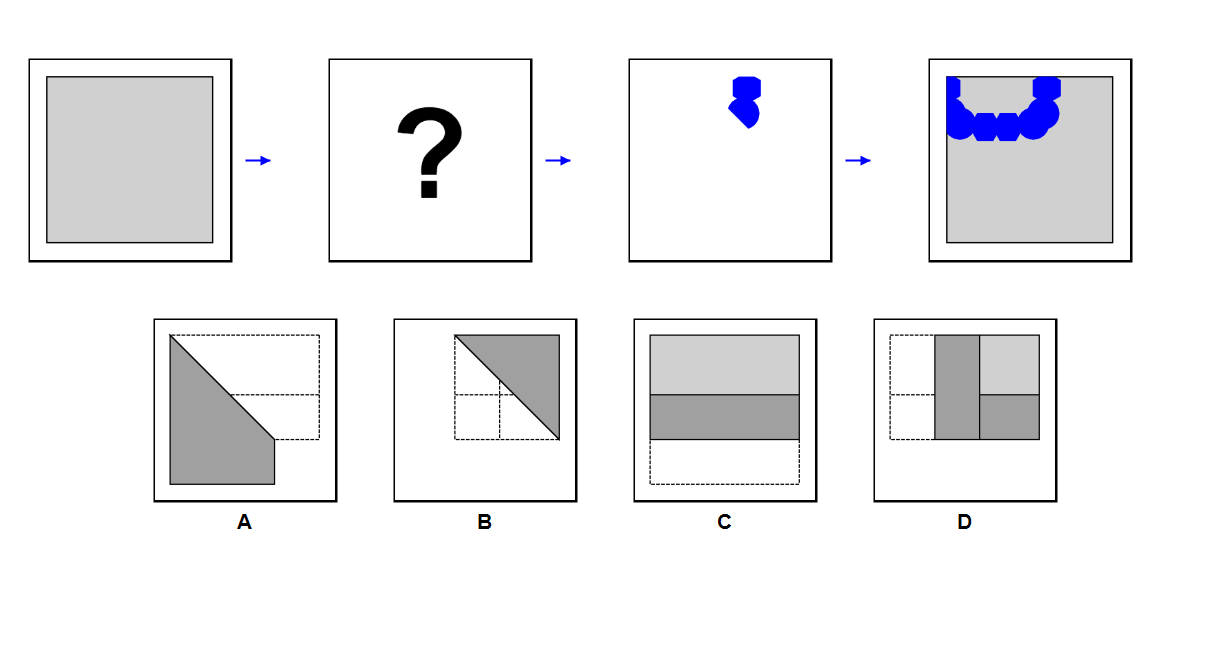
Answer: A